Question: tkinter window

'''
rows = []
for i in range(5):
cols = []
for j in range(1):
e = Entry(relief=RIDGE)
e.grid(row=i, column=j, sticky=NSEW)
e.insert(END, '%d.%d' % (i, j))
cols.append(e)
rows.append(cols)
'''
its not working :-
'''
def onButtonClick():
for i in range(1):
for j in range(5):
e.delete(0.0,END)
'''
how to clear text of all Entries onButtonClick()
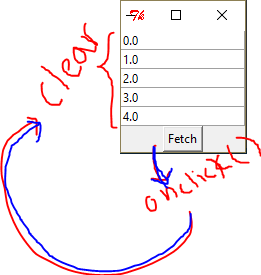
Answer: iterate over the rows and columns, which is where you're storing the reference to each entry widget:
'''
for row in rows:
for col in row:
col.delete(0, "end")
'''
By the way, entry widget indexes are integers, not floating point numbers.